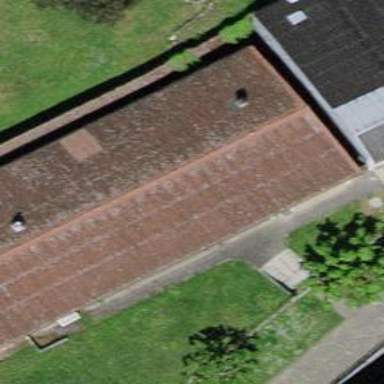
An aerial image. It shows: College building with gambrel roof shape.